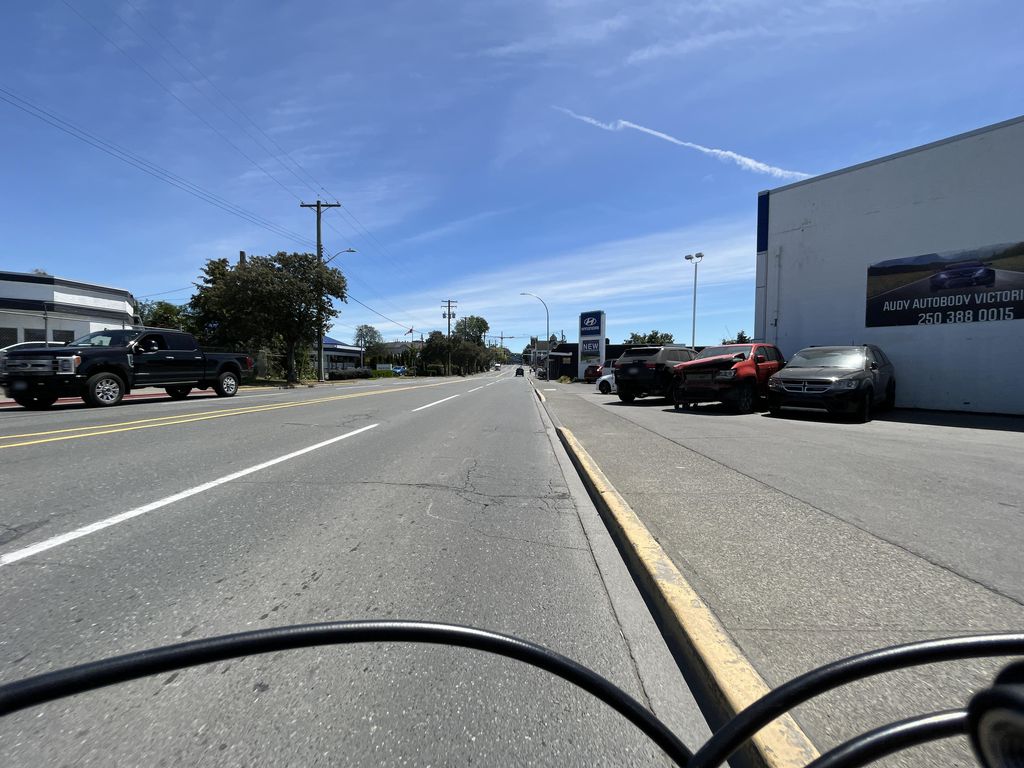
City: victoria